Question: '''
alert = [[UIAlertView alloc] initWithTitle:@"Enter Student Name" message:@"" delegate:self cancelButtonTitle:@"Cancel" otherButtonTitles:@"Save", @"Save and Add", nil];
alert.tag = 1;
alert.alertViewStyle=UIAlertViewStylePlainTextInput;
[alert show];
'''
its been working beautifully in potrait mode but in landscape my 'UITextfield' going out of screen.and now i want to move a alertView frame a little bit down so that it will be visible .

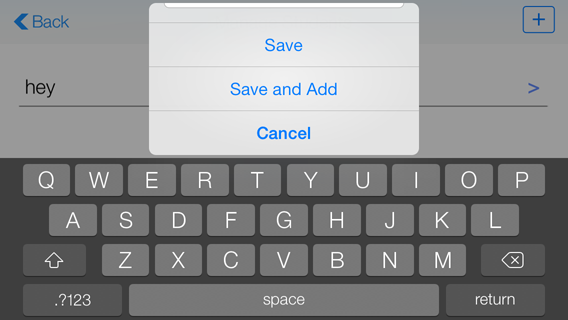
Answer: Unfortunately you can't change any thing in the 'UIAlertView' design in iOS7, you should use it as is, you have three chices here:
- - <URL>-